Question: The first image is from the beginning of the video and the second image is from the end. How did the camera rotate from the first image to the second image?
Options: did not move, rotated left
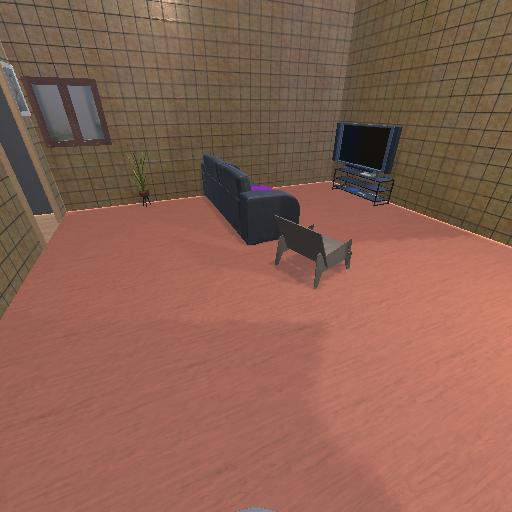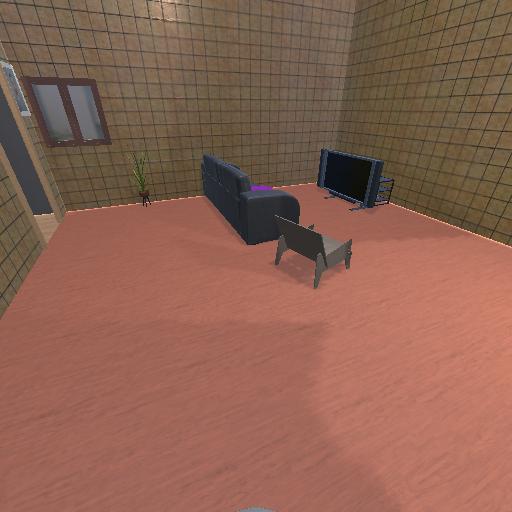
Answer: did not move